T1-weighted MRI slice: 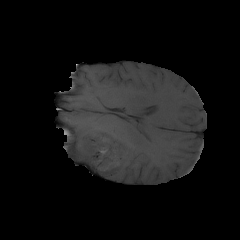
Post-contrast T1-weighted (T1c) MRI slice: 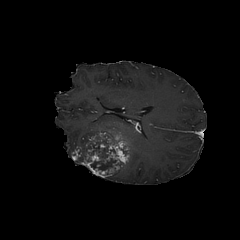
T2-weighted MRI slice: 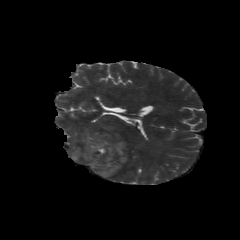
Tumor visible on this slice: yes